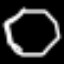
Label: octagon